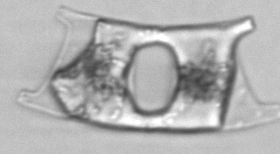
Label: Eucampia